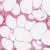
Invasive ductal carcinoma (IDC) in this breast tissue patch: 0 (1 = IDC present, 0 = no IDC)